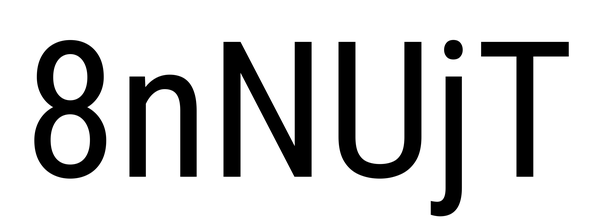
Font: Roboto_Condensed_Regular